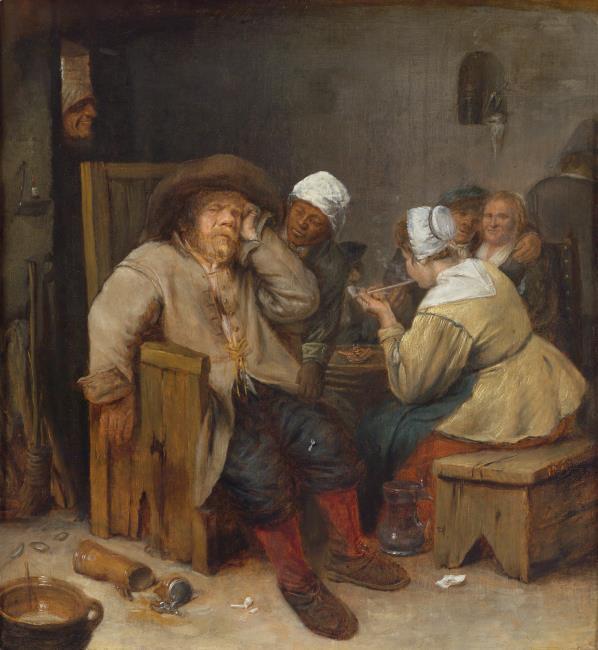
Title: Peasants in an inn
Artist: Joos van Craesbeeck as such in Dorotheum Vienna, 2015-04-21
Earliest date: 1620
Latest date: 1661
Genre: painting
Iconography: Tobacco
Keywords: genre, peasant genre, inn interior, interior view, inn, peasant, drunkenness, smoking (activity), pipe, smoking a pipe, jug (vessel), broom